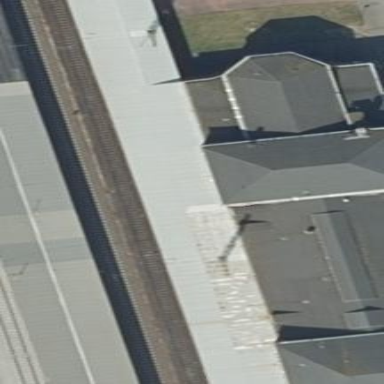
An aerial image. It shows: View of roof of building.